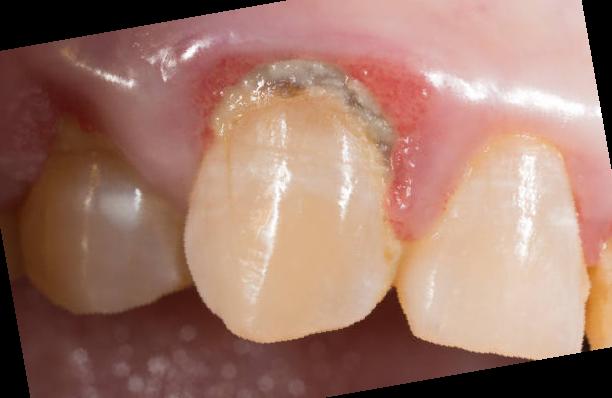
Condition: Gingivitis